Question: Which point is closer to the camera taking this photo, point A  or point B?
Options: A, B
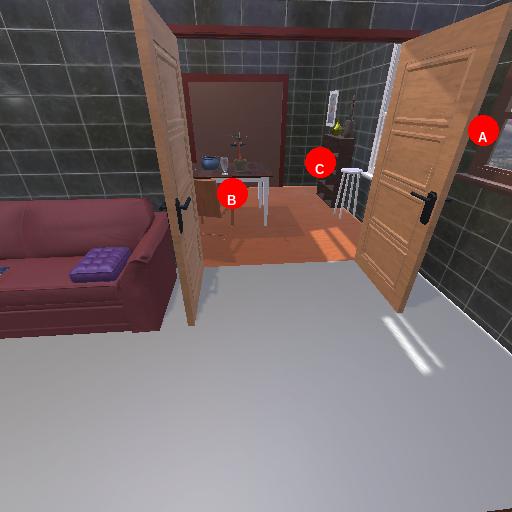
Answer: A